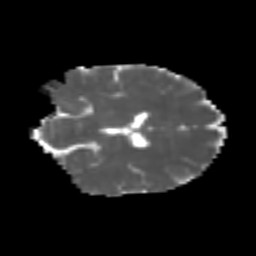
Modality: MD
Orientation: coronal
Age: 23
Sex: male
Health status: healthy